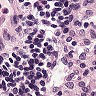
Metastatic tissue present: no